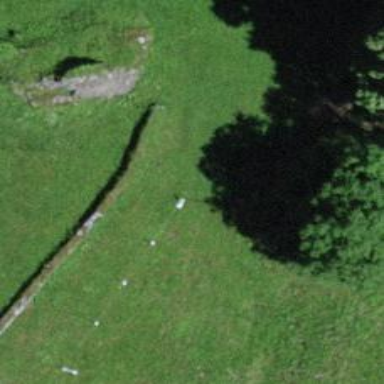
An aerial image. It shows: Wall barrier.